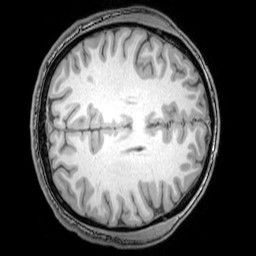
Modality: T1w
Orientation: axial
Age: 23
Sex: male
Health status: healthy
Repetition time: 0.081 s
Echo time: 0.037 s